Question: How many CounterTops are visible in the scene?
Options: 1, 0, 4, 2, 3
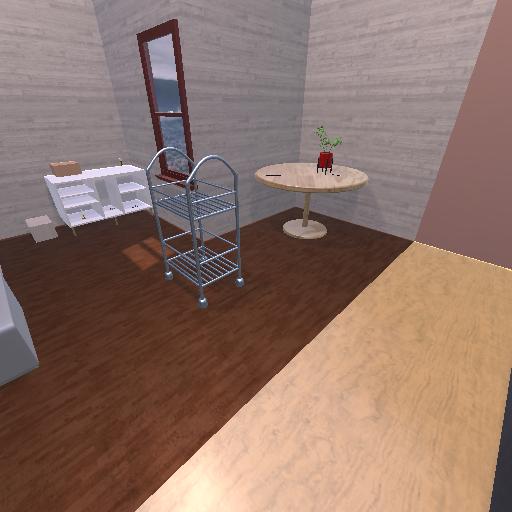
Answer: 1